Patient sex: F
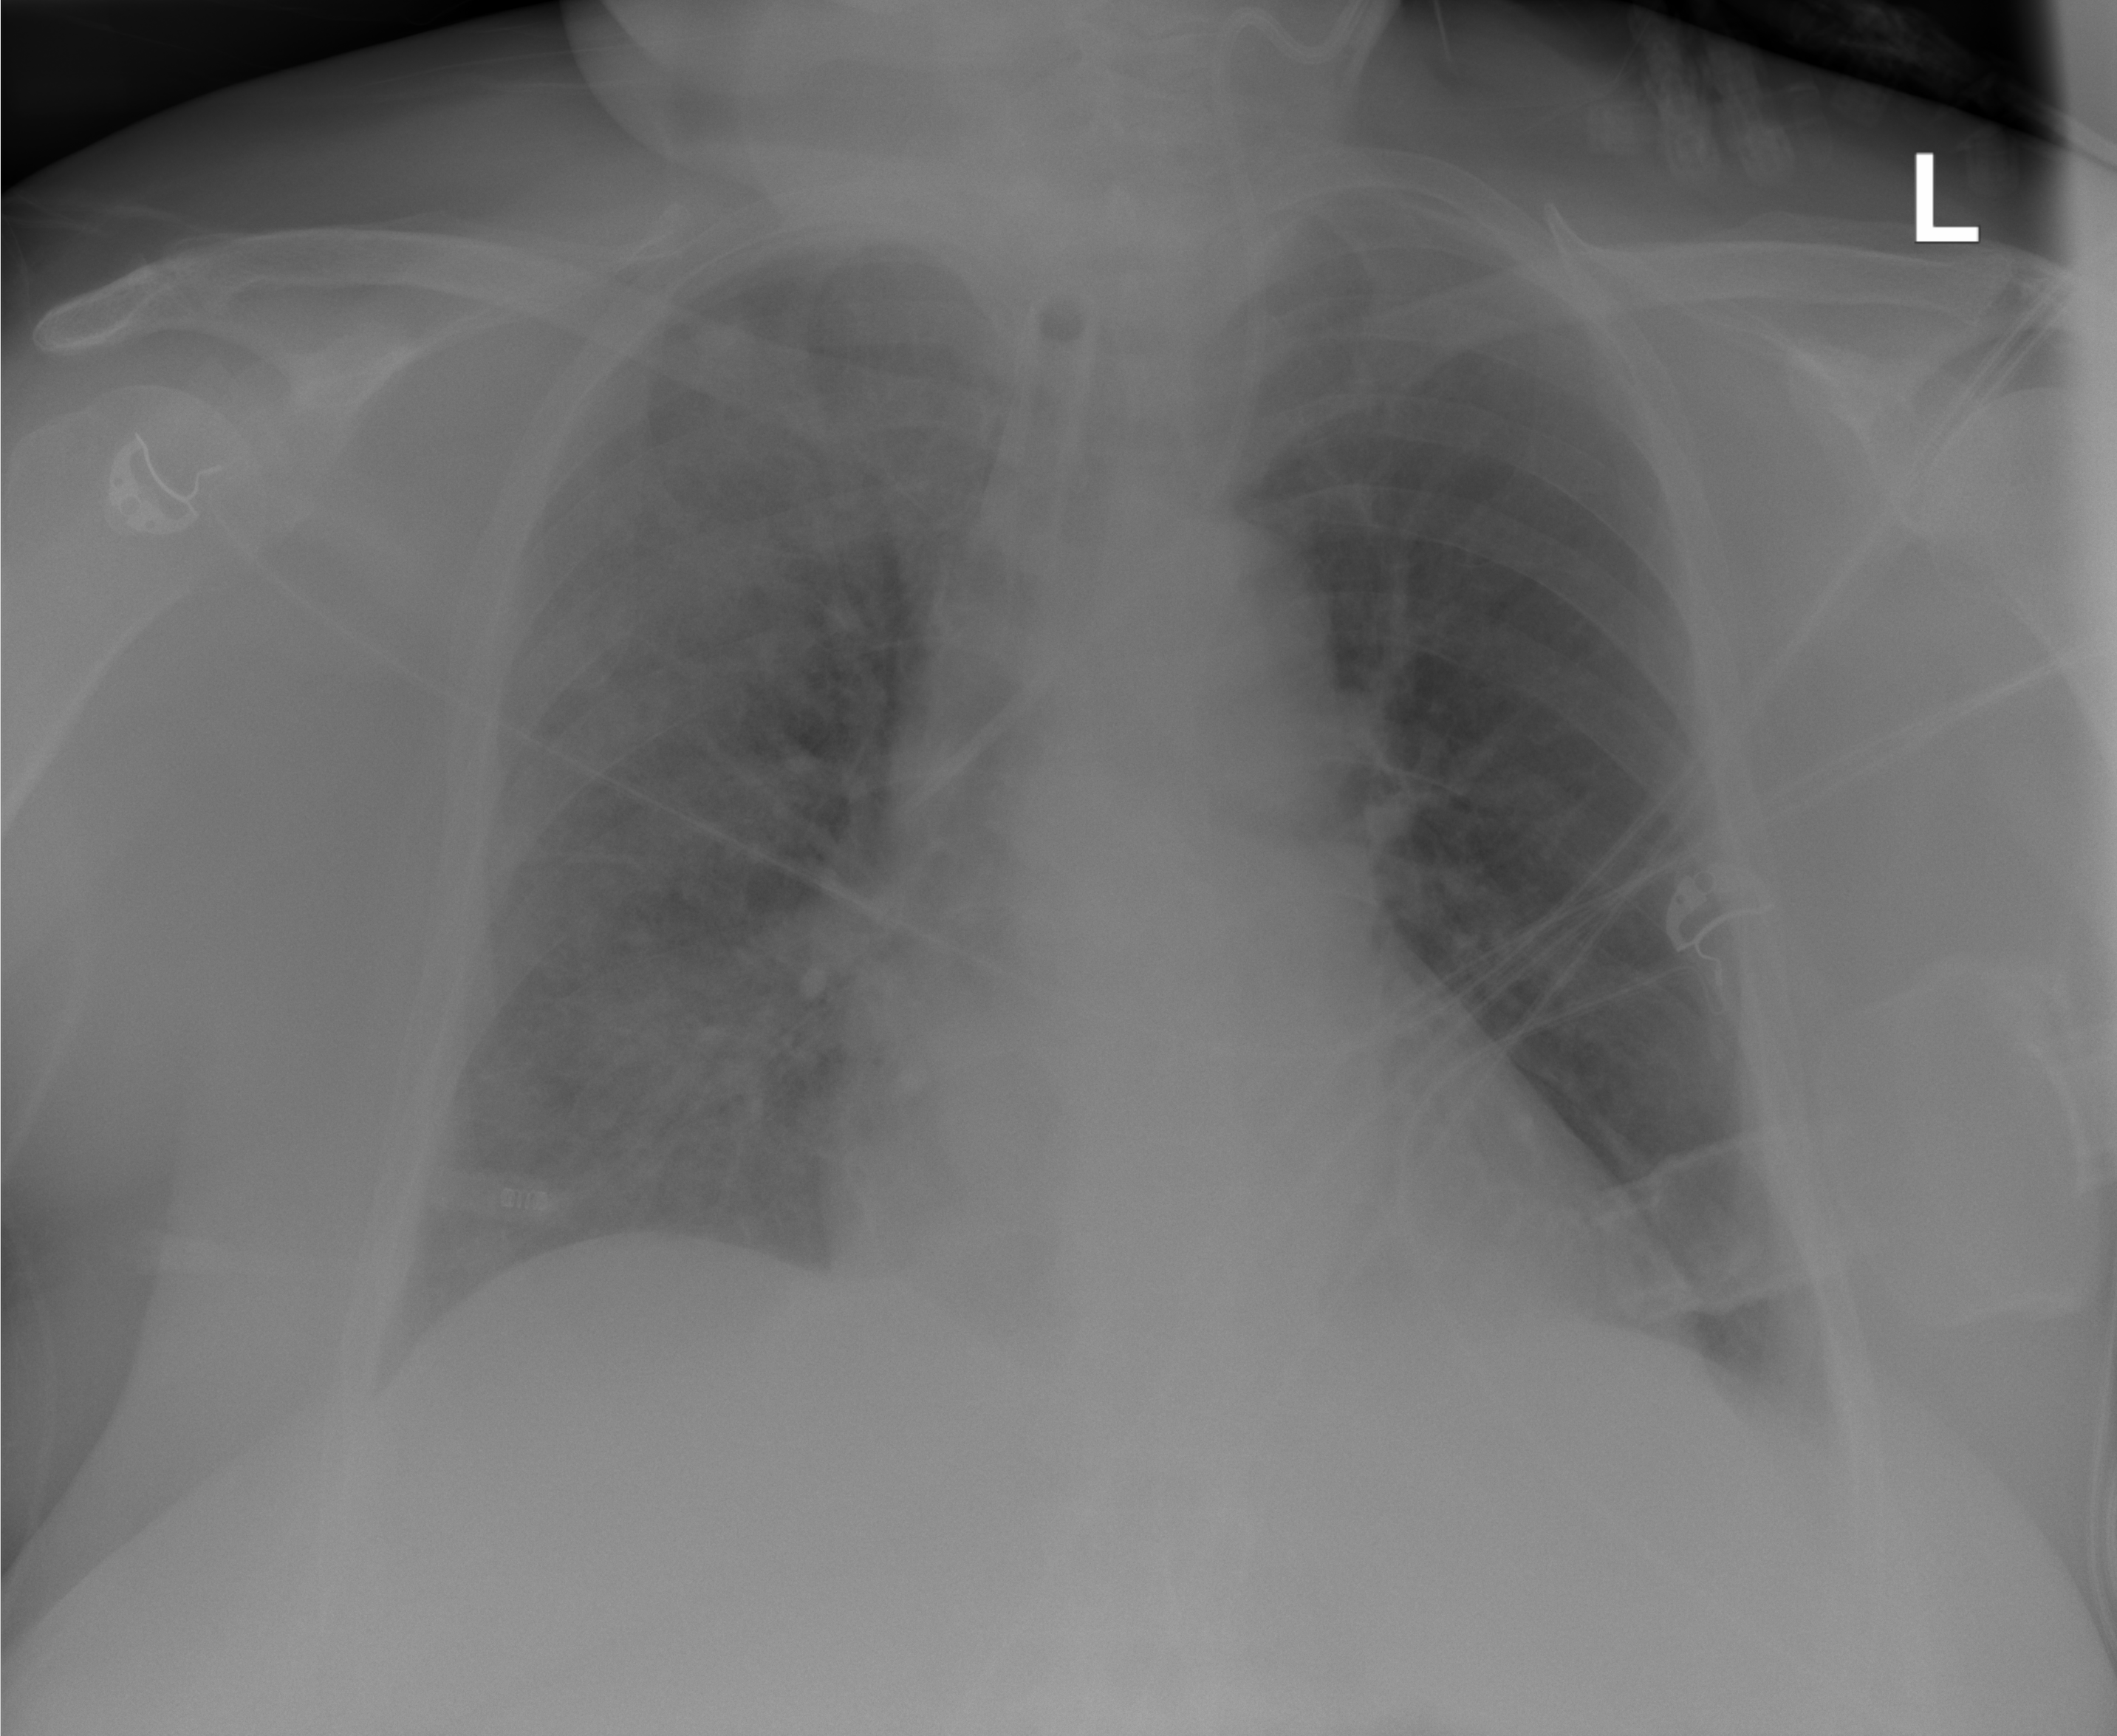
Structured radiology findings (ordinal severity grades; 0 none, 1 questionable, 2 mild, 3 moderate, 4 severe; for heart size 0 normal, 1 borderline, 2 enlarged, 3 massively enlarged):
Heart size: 0
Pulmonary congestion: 0
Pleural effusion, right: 0
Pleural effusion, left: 1
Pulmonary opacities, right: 3
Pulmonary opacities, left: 0
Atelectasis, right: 0
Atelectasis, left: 1